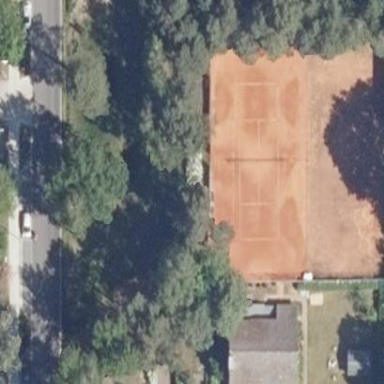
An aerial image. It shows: Tennis court on the leisure land pitch.